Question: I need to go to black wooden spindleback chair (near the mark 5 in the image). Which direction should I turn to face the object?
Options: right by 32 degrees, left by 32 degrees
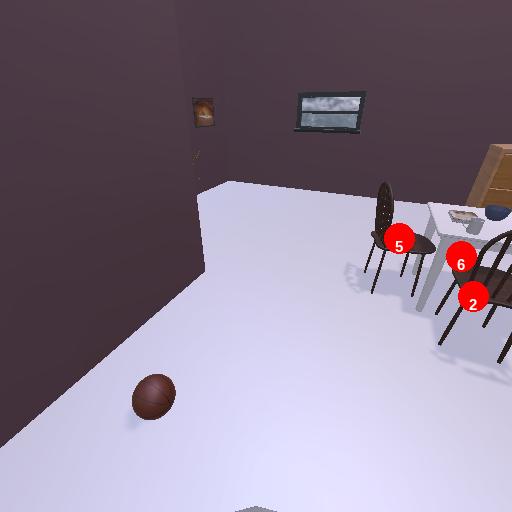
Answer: right by 32 degrees